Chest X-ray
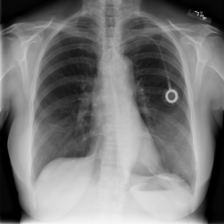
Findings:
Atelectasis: negative
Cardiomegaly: negative
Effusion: negative
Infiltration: negative
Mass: negative
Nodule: negative
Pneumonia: negative
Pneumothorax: negative
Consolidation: negative
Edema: negative
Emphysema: negative
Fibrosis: negative
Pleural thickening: negative
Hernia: negative